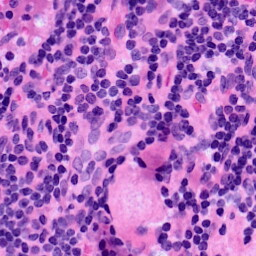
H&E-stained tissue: LymphNode